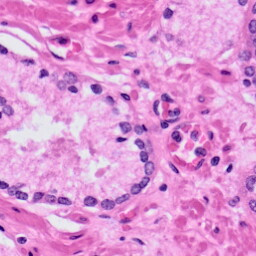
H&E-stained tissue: Prostate